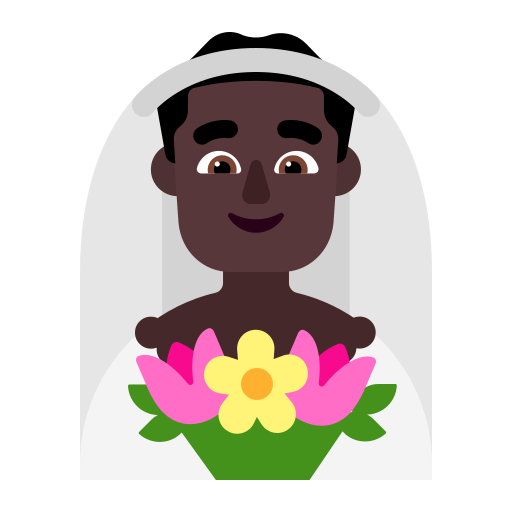
man with veil flat dark